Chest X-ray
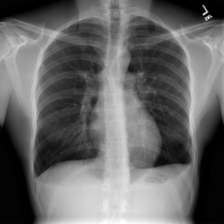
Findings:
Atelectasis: negative
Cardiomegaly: negative
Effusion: negative
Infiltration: negative
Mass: negative
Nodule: negative
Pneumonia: negative
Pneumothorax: negative
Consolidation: negative
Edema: negative
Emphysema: negative
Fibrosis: negative
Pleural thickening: negative
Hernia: negative